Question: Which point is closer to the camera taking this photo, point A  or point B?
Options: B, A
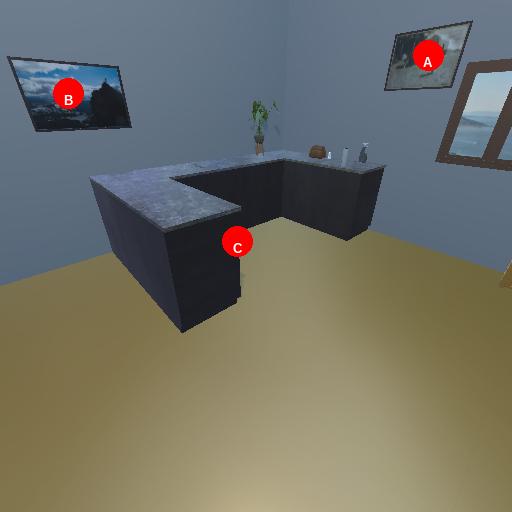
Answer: B